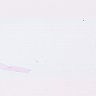
Metastatic tissue present: no